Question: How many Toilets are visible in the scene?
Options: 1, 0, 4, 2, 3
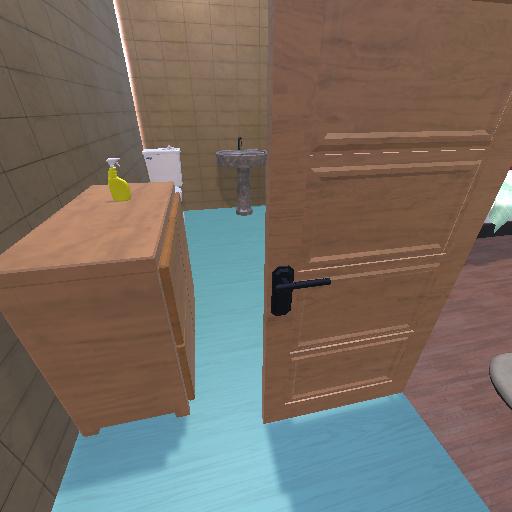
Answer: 1